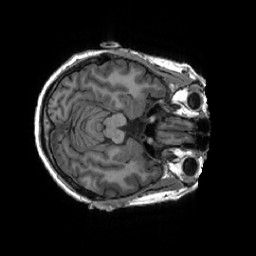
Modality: T1w
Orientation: axial
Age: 60
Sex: female
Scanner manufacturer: ge
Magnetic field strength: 3 T
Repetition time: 0.007348 s
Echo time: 0.003036 s